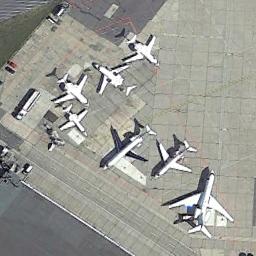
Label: airplane